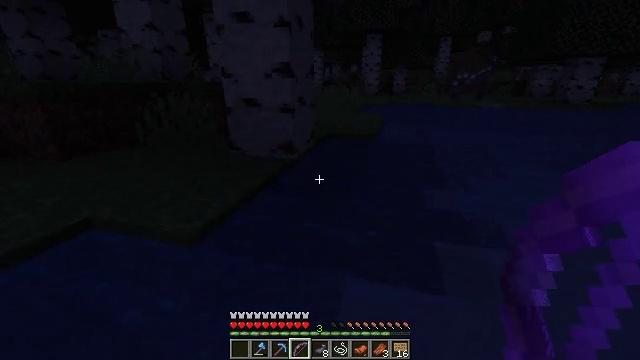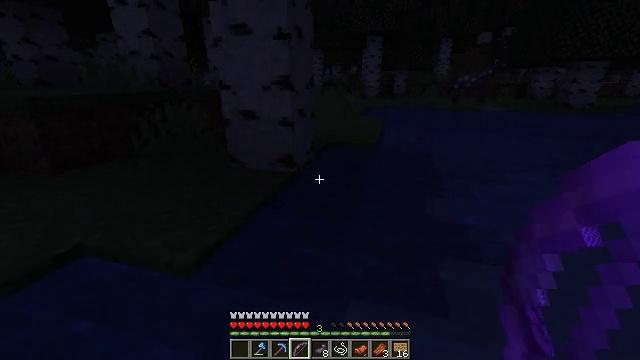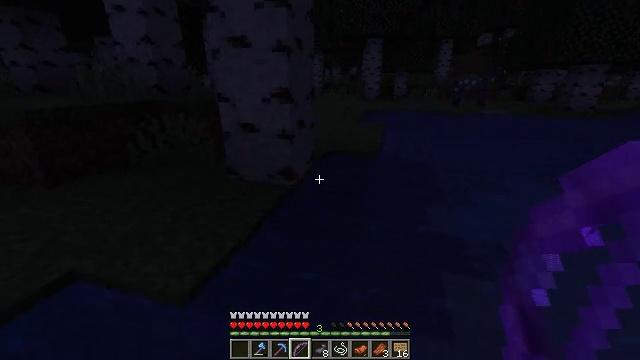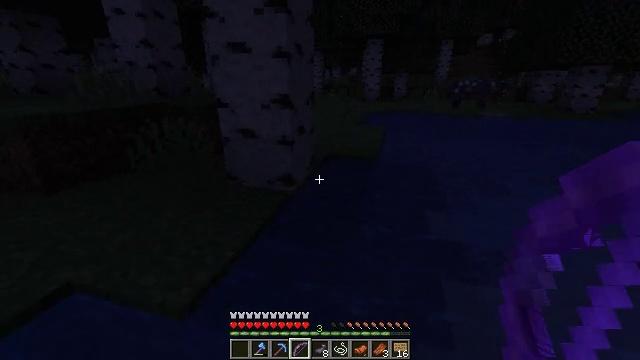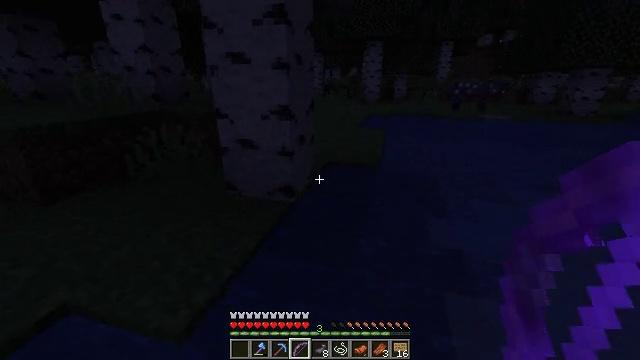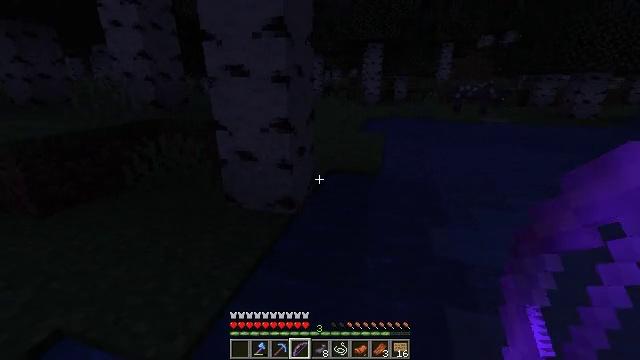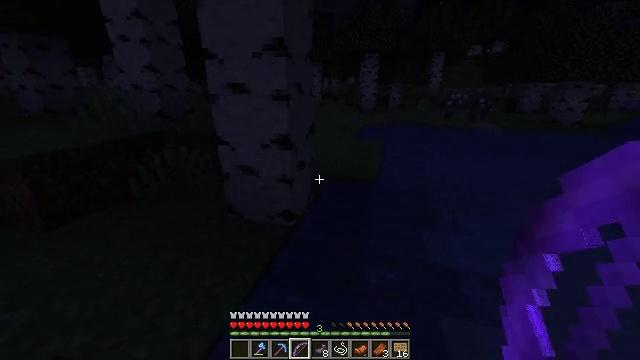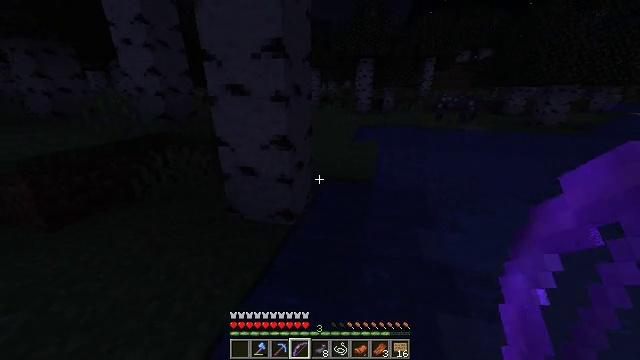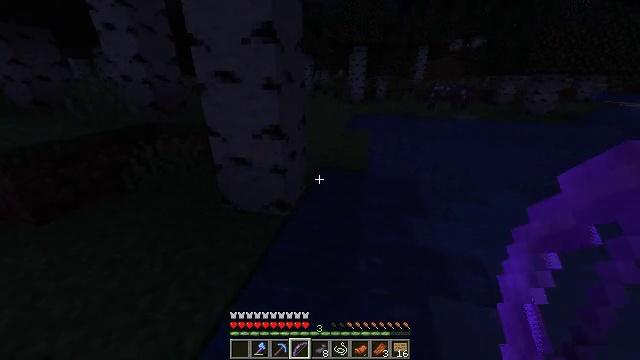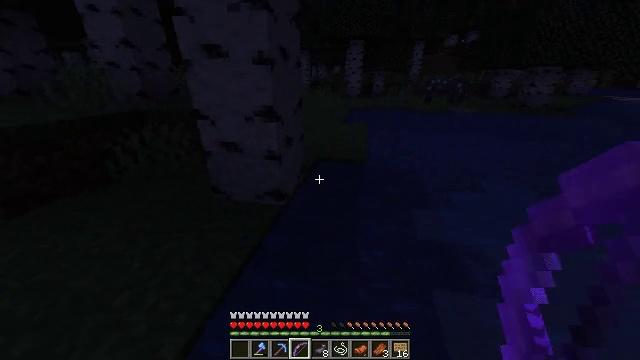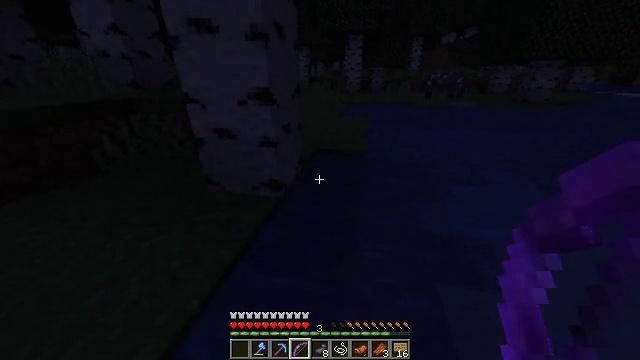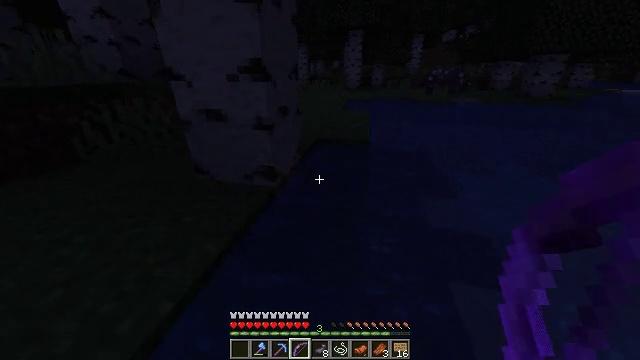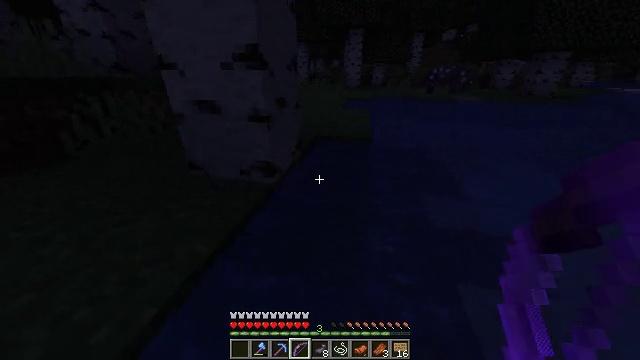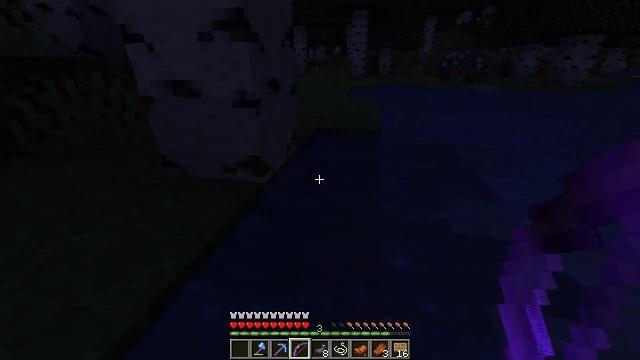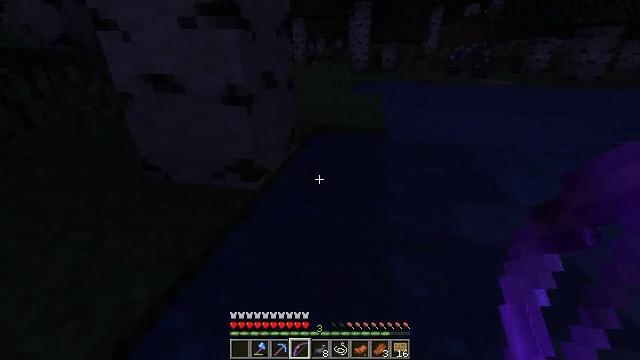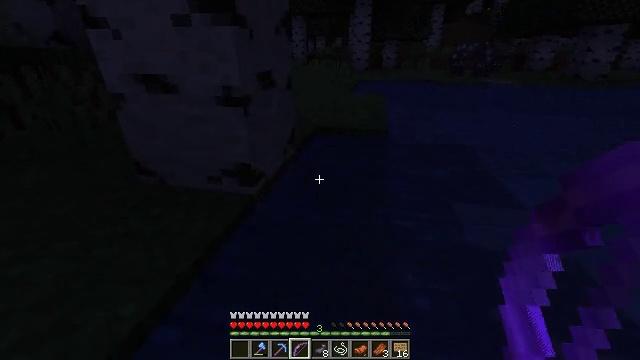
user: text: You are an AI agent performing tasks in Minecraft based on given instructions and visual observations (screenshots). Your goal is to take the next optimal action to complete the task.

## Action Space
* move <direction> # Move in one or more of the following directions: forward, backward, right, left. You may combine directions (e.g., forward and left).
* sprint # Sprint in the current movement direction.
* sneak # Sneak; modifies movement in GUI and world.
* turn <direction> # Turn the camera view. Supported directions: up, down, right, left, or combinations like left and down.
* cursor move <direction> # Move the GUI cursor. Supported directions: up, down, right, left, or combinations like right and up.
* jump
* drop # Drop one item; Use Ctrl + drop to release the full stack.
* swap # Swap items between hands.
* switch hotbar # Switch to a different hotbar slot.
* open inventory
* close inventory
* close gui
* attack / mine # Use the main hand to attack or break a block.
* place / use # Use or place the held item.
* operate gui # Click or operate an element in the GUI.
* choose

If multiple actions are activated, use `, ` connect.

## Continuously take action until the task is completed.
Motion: motion action
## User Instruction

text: Remove a diamond sword from the inventory.
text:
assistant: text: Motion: move forward, sprint, jump
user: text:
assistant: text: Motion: move forward, sprint, jump
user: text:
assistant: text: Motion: move forward, sprint, jump
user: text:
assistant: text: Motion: move forward, sprint, jump
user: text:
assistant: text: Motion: move forward, sprint, jump
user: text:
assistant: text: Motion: move forward, sprint, jump
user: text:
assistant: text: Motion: move forward, sprint, jump
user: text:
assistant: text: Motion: move forward, sprint, turn right and down, jump
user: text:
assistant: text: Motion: move forward, sprint, turn down, jump
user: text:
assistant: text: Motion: move forward, sprint, jump
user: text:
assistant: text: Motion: move forward, sprint, jump
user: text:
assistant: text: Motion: move forward, sprint, jump
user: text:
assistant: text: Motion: move forward, sprint, jump
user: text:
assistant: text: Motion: move forward, sprint, jump
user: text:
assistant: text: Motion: move forward, sprint, jump
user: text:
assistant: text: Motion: move forward, sprint, jump
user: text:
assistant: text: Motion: move forward, sprint, jump
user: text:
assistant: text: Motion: move forward, sprint, jump
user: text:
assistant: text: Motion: move forward, sprint, jump
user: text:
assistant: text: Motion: move forward, sprint, jump
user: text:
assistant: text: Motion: move forward, sprint, jump
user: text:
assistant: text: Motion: move forward, sprint, turn up, jump
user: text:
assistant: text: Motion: move forward, sprint, jump
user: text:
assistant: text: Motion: move forward, sprint, jump
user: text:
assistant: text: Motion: move forward, sprint, jump
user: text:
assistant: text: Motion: move forward, sprint, jump
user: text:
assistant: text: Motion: move forward, sprint, jump
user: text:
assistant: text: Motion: move forward, sprint, jump
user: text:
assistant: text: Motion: move forward, sprint, jump
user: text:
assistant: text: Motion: move forward, sprint, jump